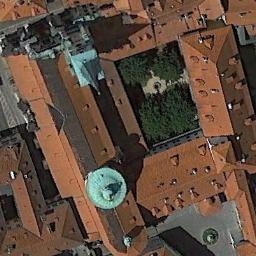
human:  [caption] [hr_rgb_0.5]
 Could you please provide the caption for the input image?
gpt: This is a black bone shape church, It has a rectangular space .

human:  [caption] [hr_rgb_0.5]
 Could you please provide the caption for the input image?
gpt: There is a red church with a blue circular roof .

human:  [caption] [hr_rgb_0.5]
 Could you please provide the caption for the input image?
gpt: A cathedral with a brown roof, The main house in the middle of the church has a round roof, And there are many trees around the church .

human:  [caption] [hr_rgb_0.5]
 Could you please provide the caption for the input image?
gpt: The church with a green circular pointed tower and the rest of the church has some orange sloping roofs .

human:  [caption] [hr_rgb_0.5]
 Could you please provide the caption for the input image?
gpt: It is a church among some red clay buildings .